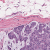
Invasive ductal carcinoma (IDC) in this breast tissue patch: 1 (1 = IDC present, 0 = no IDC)